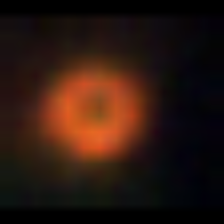
Taxon: NanoPlankton
Group: Other